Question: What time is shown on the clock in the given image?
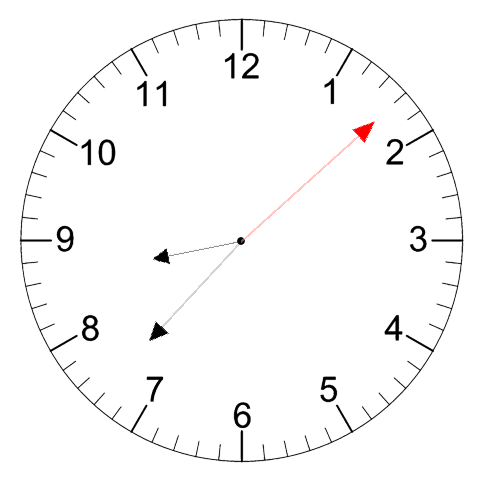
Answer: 08:37:08